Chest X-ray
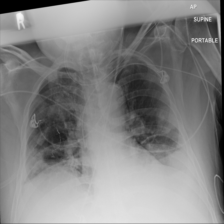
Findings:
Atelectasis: negative
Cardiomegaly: negative
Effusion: negative
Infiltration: negative
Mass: negative
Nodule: negative
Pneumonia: negative
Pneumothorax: negative
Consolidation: negative
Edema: negative
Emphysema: negative
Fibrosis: negative
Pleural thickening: negative
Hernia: negative